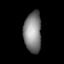
Tissue: lung
Cell type: Endothelial cells
Senescence score: 0.6856
Nuclear area (px): 697
Mean DAPI intensity: 130.666